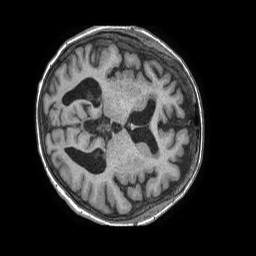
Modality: T1w
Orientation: axial
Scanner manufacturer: philips
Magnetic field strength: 1.5 T
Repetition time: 0.00774 s
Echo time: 0.003611 s